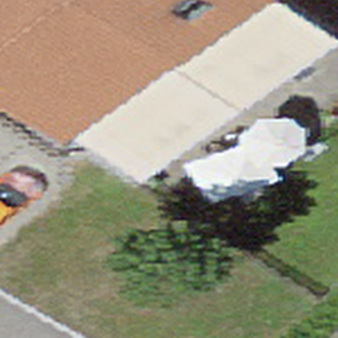
Label: other